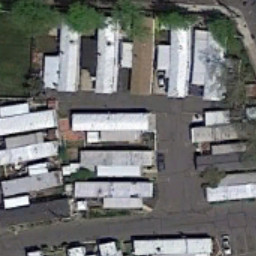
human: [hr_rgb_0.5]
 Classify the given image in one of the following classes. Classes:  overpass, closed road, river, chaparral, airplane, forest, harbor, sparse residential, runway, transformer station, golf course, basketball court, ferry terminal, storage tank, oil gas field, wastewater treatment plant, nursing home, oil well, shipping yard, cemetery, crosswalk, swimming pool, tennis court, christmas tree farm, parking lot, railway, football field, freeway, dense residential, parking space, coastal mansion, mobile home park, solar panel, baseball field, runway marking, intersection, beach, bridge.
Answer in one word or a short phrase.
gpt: mobile home park